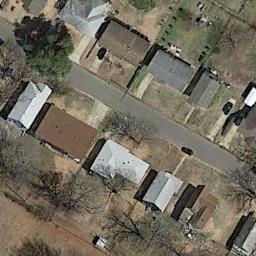
Label: residential